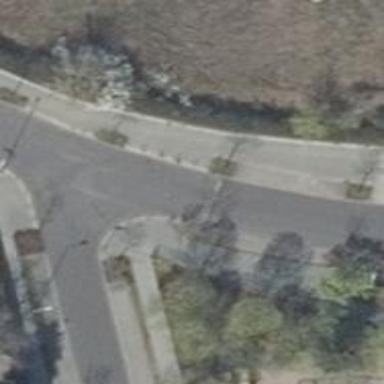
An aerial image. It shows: Table-style traffic calming feature.